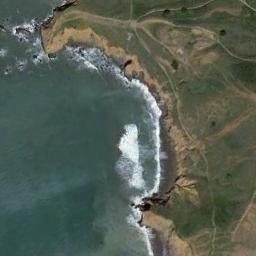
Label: beach